Chest X-ray. View position: PA
Patient age: 29
Patient sex: M
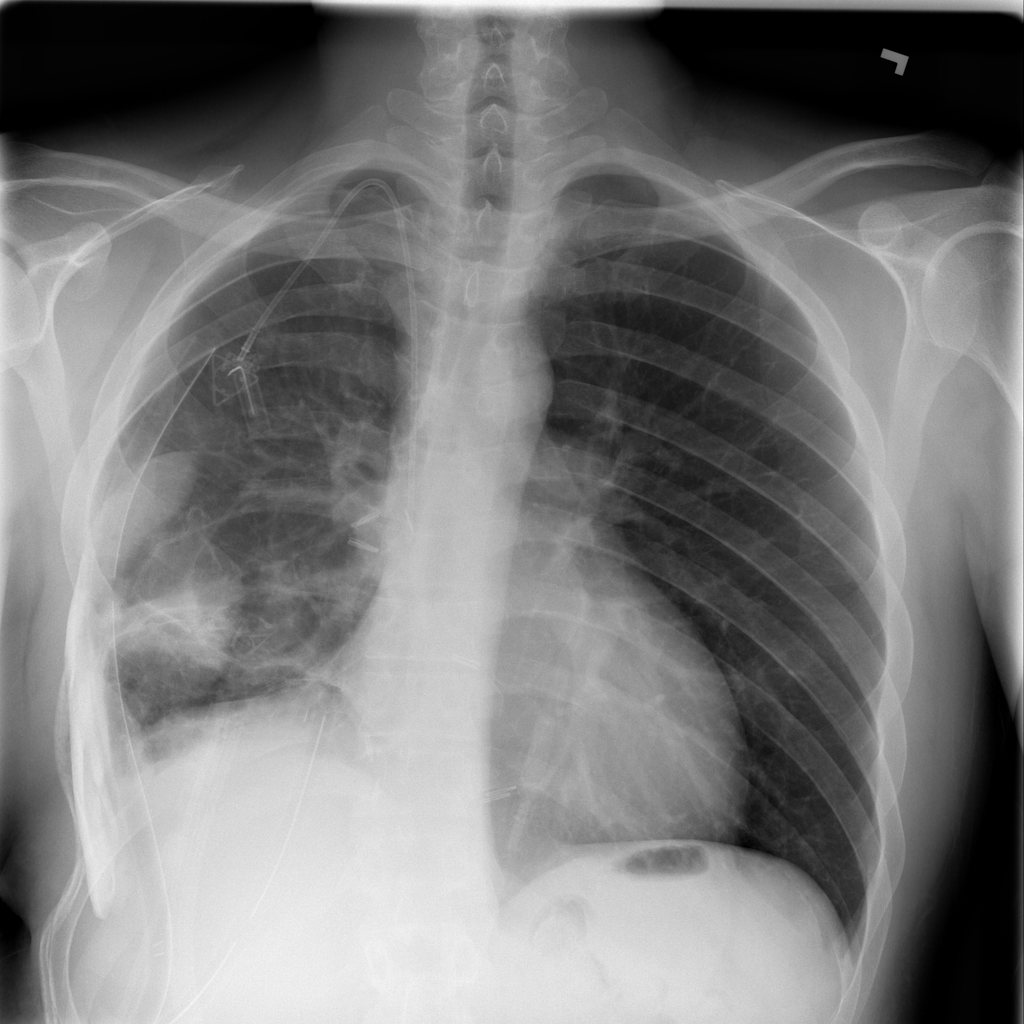
Finding: Pneumothorax